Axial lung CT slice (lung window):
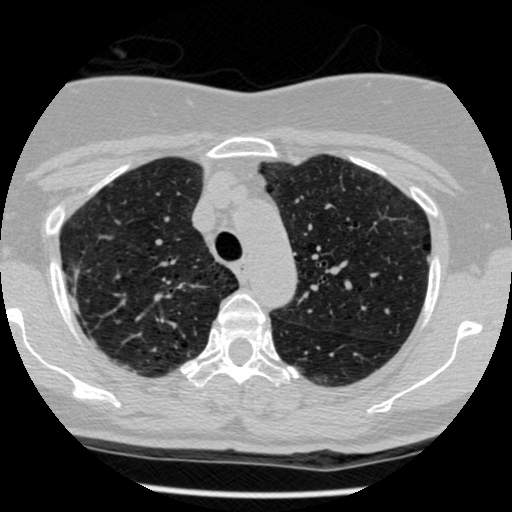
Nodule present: no